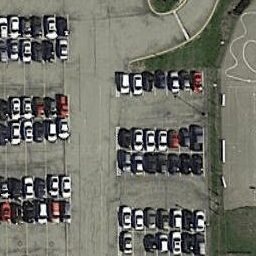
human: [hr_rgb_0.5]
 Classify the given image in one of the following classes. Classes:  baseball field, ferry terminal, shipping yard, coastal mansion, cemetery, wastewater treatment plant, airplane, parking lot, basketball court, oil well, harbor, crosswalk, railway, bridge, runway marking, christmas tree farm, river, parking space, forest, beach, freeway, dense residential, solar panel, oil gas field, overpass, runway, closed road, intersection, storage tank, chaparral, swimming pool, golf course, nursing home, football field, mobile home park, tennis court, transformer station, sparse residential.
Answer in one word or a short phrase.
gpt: parking lot